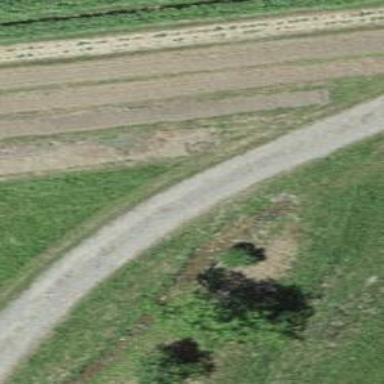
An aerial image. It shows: Compacted grade5 track.